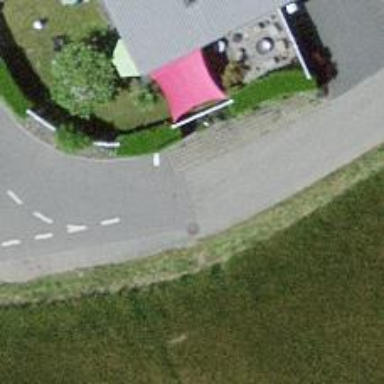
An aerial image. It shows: Hedge acting as barrier.